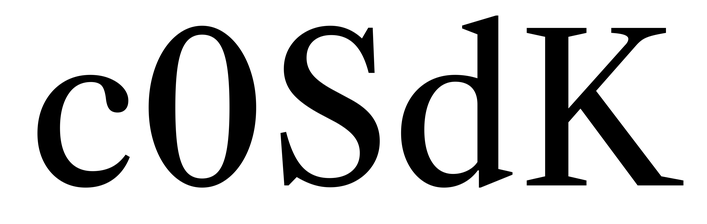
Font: LibreCaslonText_Regular